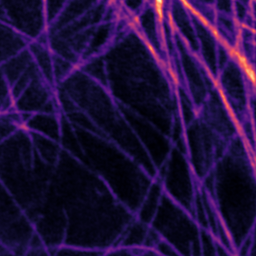
Label: Super-resolution Microtubules image